Question: With default settings I have a result like this:

Q: Is there any way to draw multiple pie chart vertically?
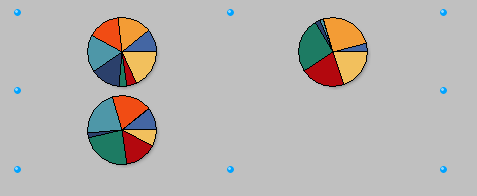
Answer: Take a look at the example at "All features\Welcome !\Chart styles\Standard\Pie\Multiple Pies" in the features demo shipped with TeeChart installation (or download the precompiled demo <URL>
In it, you'll see how you can define the rectangle to be used by a series, at the series' 'BeforeDrawValues' event. Ie:
'''
procedure TPieMultiple.Series1BeforeDrawValues(Sender: TObject);
begin
Chart1.ChartRect:=Rect(10,10,Chart1.Width div 2, Chart1.Height div 2);
end;
'''